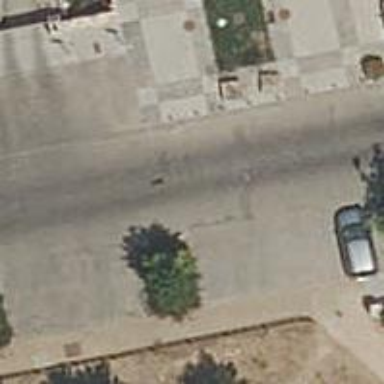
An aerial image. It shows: Living street paved with paving stones.